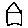
Label: house